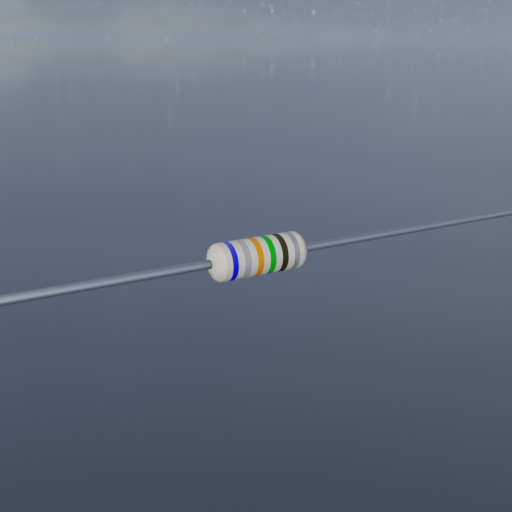
Resistor colour bands (in order): blue, silver, orange, green, black, silver